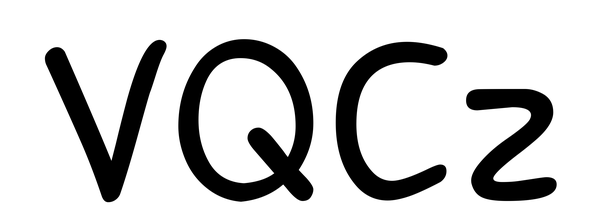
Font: PatrickHand-Regular